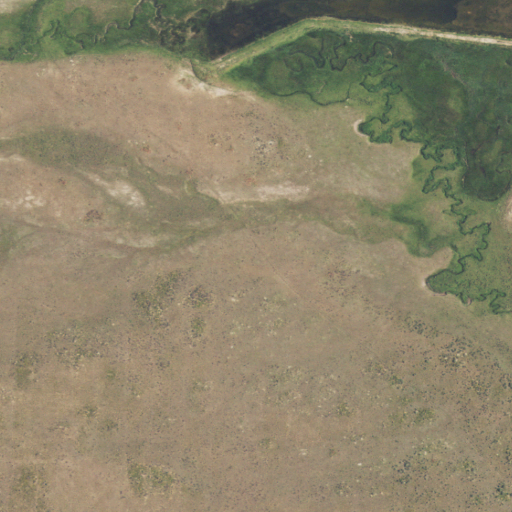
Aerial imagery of depression(s) in Wyoming named Chalk Creek Basin containing shrub, herbaceous wetlands, pasture, woody wetlands, and evergreen forest